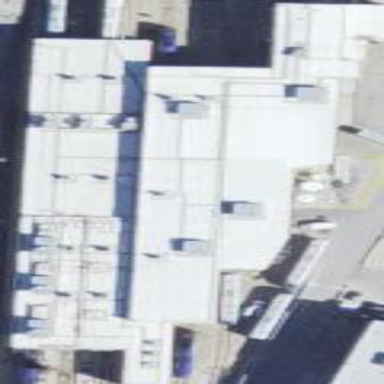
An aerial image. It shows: Industrial building.